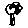
Label: tree